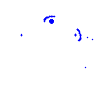
Particle: electron